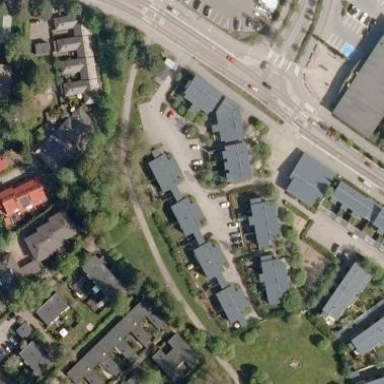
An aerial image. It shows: Terrace building with skillion roof shape.